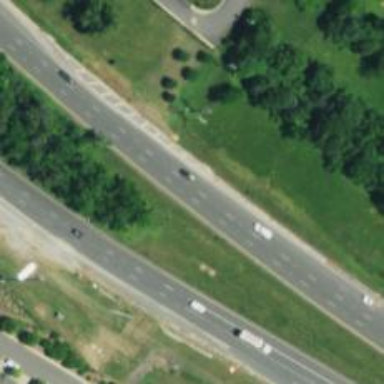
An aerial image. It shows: Asphalt surface motorway with expressway access.